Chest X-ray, PA view. Patient: 21 years old, sex F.
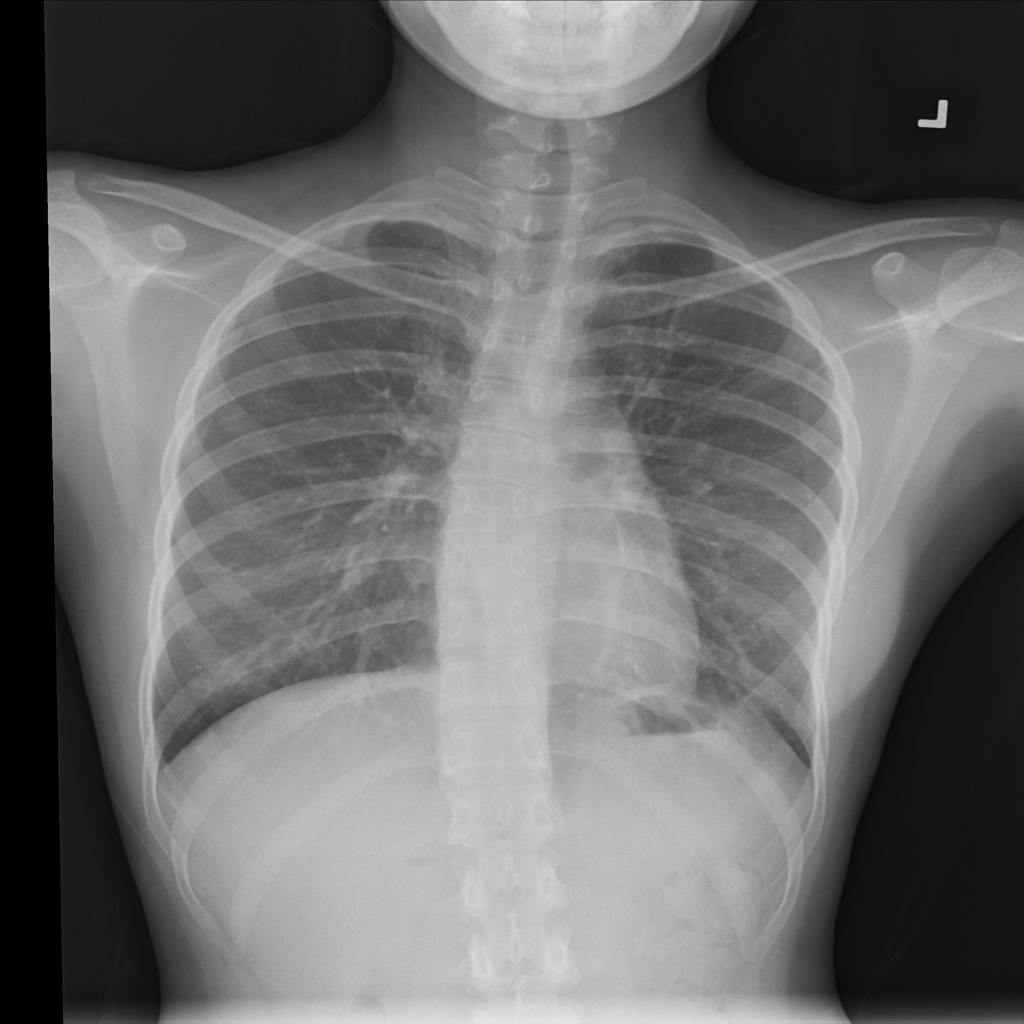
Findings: No Finding